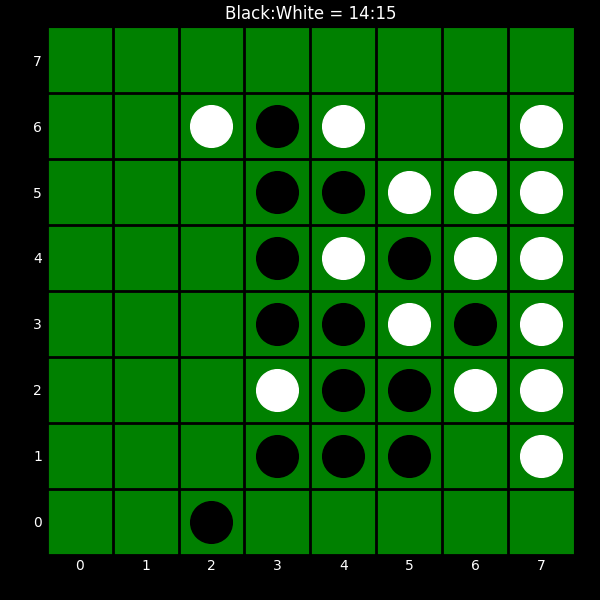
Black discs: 14
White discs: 15